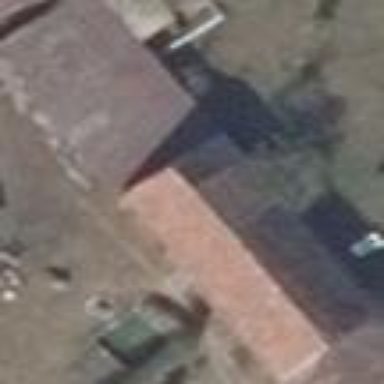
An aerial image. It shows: Shed.